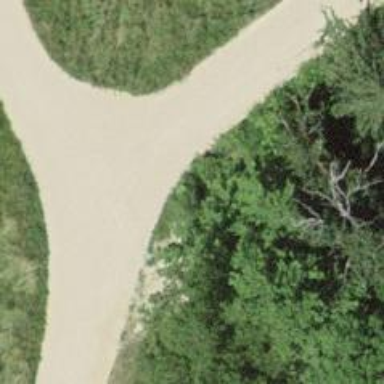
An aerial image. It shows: Gravel track.